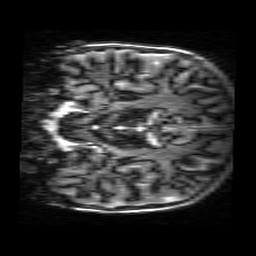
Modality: MP2RAGE
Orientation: coronal
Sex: female
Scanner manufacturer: siemens
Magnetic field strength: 3 T
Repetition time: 5 s
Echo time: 0.00355 s